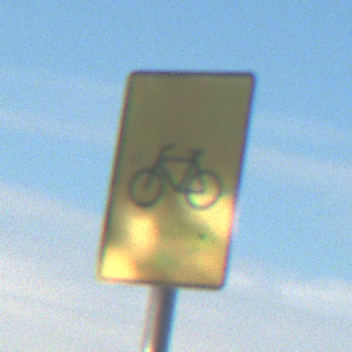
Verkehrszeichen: RadverkehrOhnePfeilsymbol
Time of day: MorningAfternoon
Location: Outdoor (Nature)
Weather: Clear
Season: NotSpecified
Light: Natural